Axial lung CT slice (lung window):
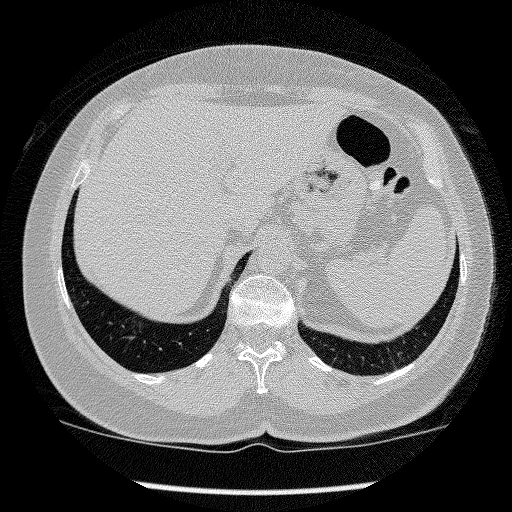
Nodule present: no